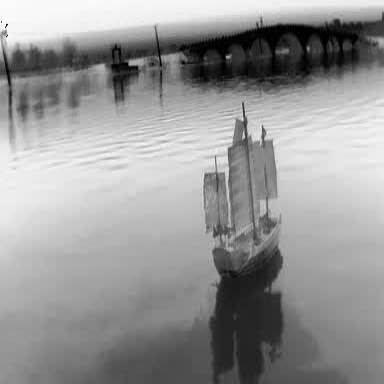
There is a sailboat in the infrared image.